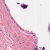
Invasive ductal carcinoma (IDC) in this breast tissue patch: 0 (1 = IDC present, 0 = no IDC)